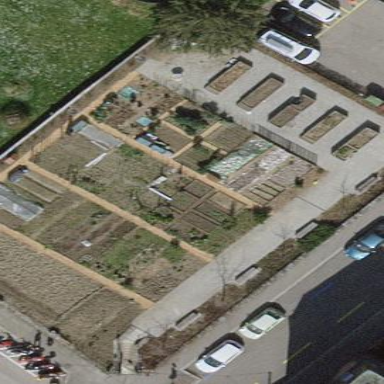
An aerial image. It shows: Garden that is leisure land.